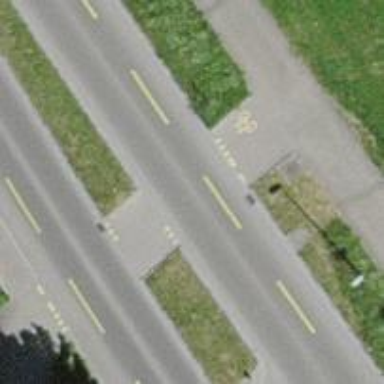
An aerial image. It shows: Cycleway.